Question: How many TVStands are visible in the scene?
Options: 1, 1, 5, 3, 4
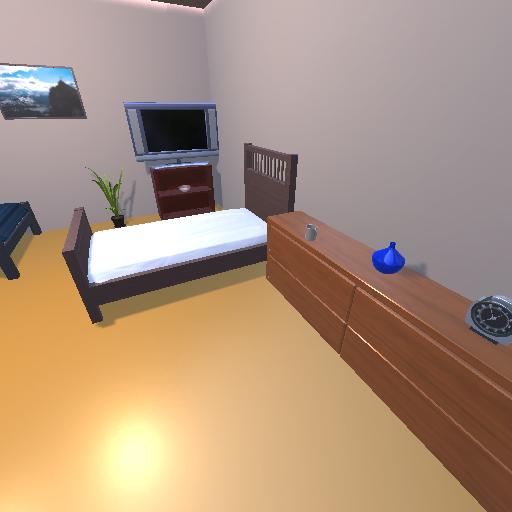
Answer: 1